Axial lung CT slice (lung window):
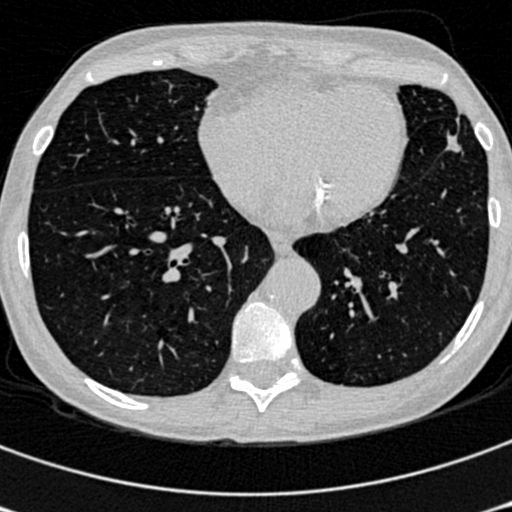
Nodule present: no